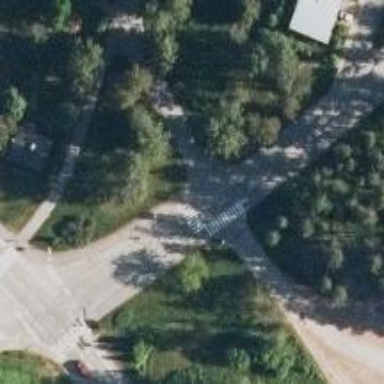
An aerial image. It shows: Cycleway.